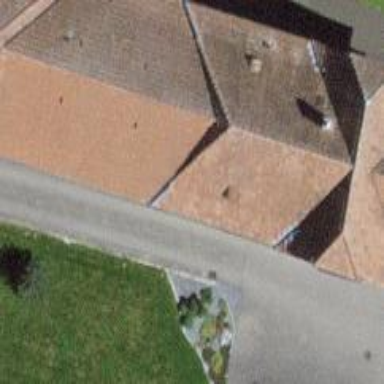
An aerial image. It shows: Residential building.